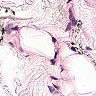
Metastatic tissue present: no